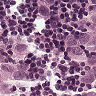
Metastatic tissue present: yes